【题型】选择题　【知识点】平面几何　【难度】easy
如图，在$\odot O$中，直径$AB=8$，弦$CD=3$，点$E$是$CD$的中点，过点$C$作$CF \perp AB$于点$F$，若点$C$、$D$在$\odot O$上运动（点$C$、$D$与点$A$、$B$不重合），则$EF$的最大值是（\quad）

\vspace{0.5cm}
\noindent A. $\dfrac{9}{2}$ \hphantom{B. $4$} \hphantom{C. $\dfrac{8}{3}$} \hphantom{D. $6$}
\noindent B. $4$
\noindent C. $\dfrac{8}{3}$
\noindent D. $6$
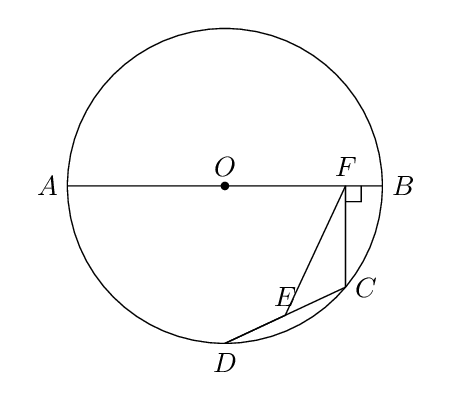
【解答】
\noindent \textbf{【答案】B}
\vspace{0.5em}
\noindent \textbf{【分析】}延长 $CF$ 交$\odot O$于 $T$，连接 $DT$，利用三角形的中位线定理证明$EF = \dfrac{1}{2}DT$，当 $DT$ 是直径时，$EF$ 的值最大．
\vspace{0.5em}
\noindent \textbf{【详解】}如图所示，延长 $CF$ 交$\odot O$于 $T$，连接 $DT$，
\[
\begin{aligned}
&\because AB\text{ 是直径，}AB\perp CT, \\
&\therefore CF=FT, \\
&\because DE=EC, \\
&\therefore EF = \dfrac{1}{2}DT, \\
&\text{当 }DT\text{ 是直径时，}EF\text{ 的值最大，} \\
&\text{此时，}EF\text{ 最大值为}EF = \dfrac{1}{2}\times 8 = 4,
\end{aligned}
\]
\noindent 故选：B．

\vspace{1em}
\noindent \textbf{【点睛】}本题考查了垂径定理，三角形的中位线定理等，根据中点构造中位线进行转换是解题关键．
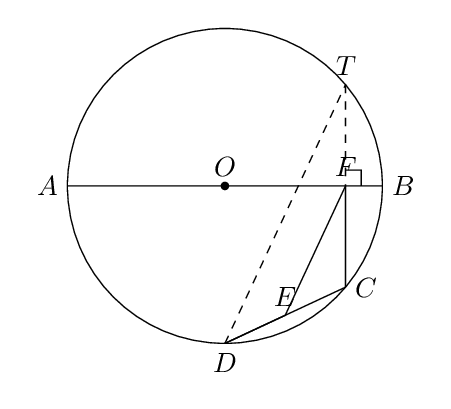